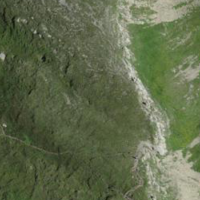
EUNIS habitat code: 26
Species observed at this site:
Micranthes stellaris
Aster alpinus